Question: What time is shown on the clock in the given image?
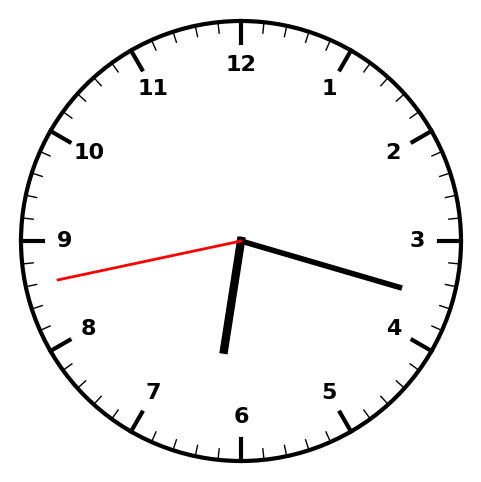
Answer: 06:17:43